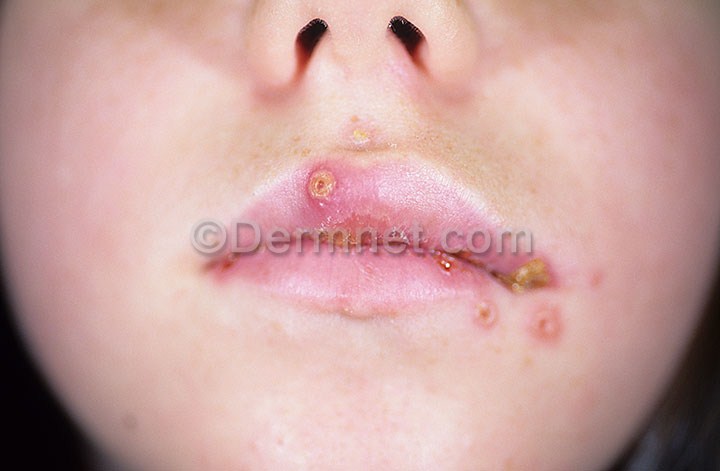
Disease: Warts Molluscum and other Viral Infections